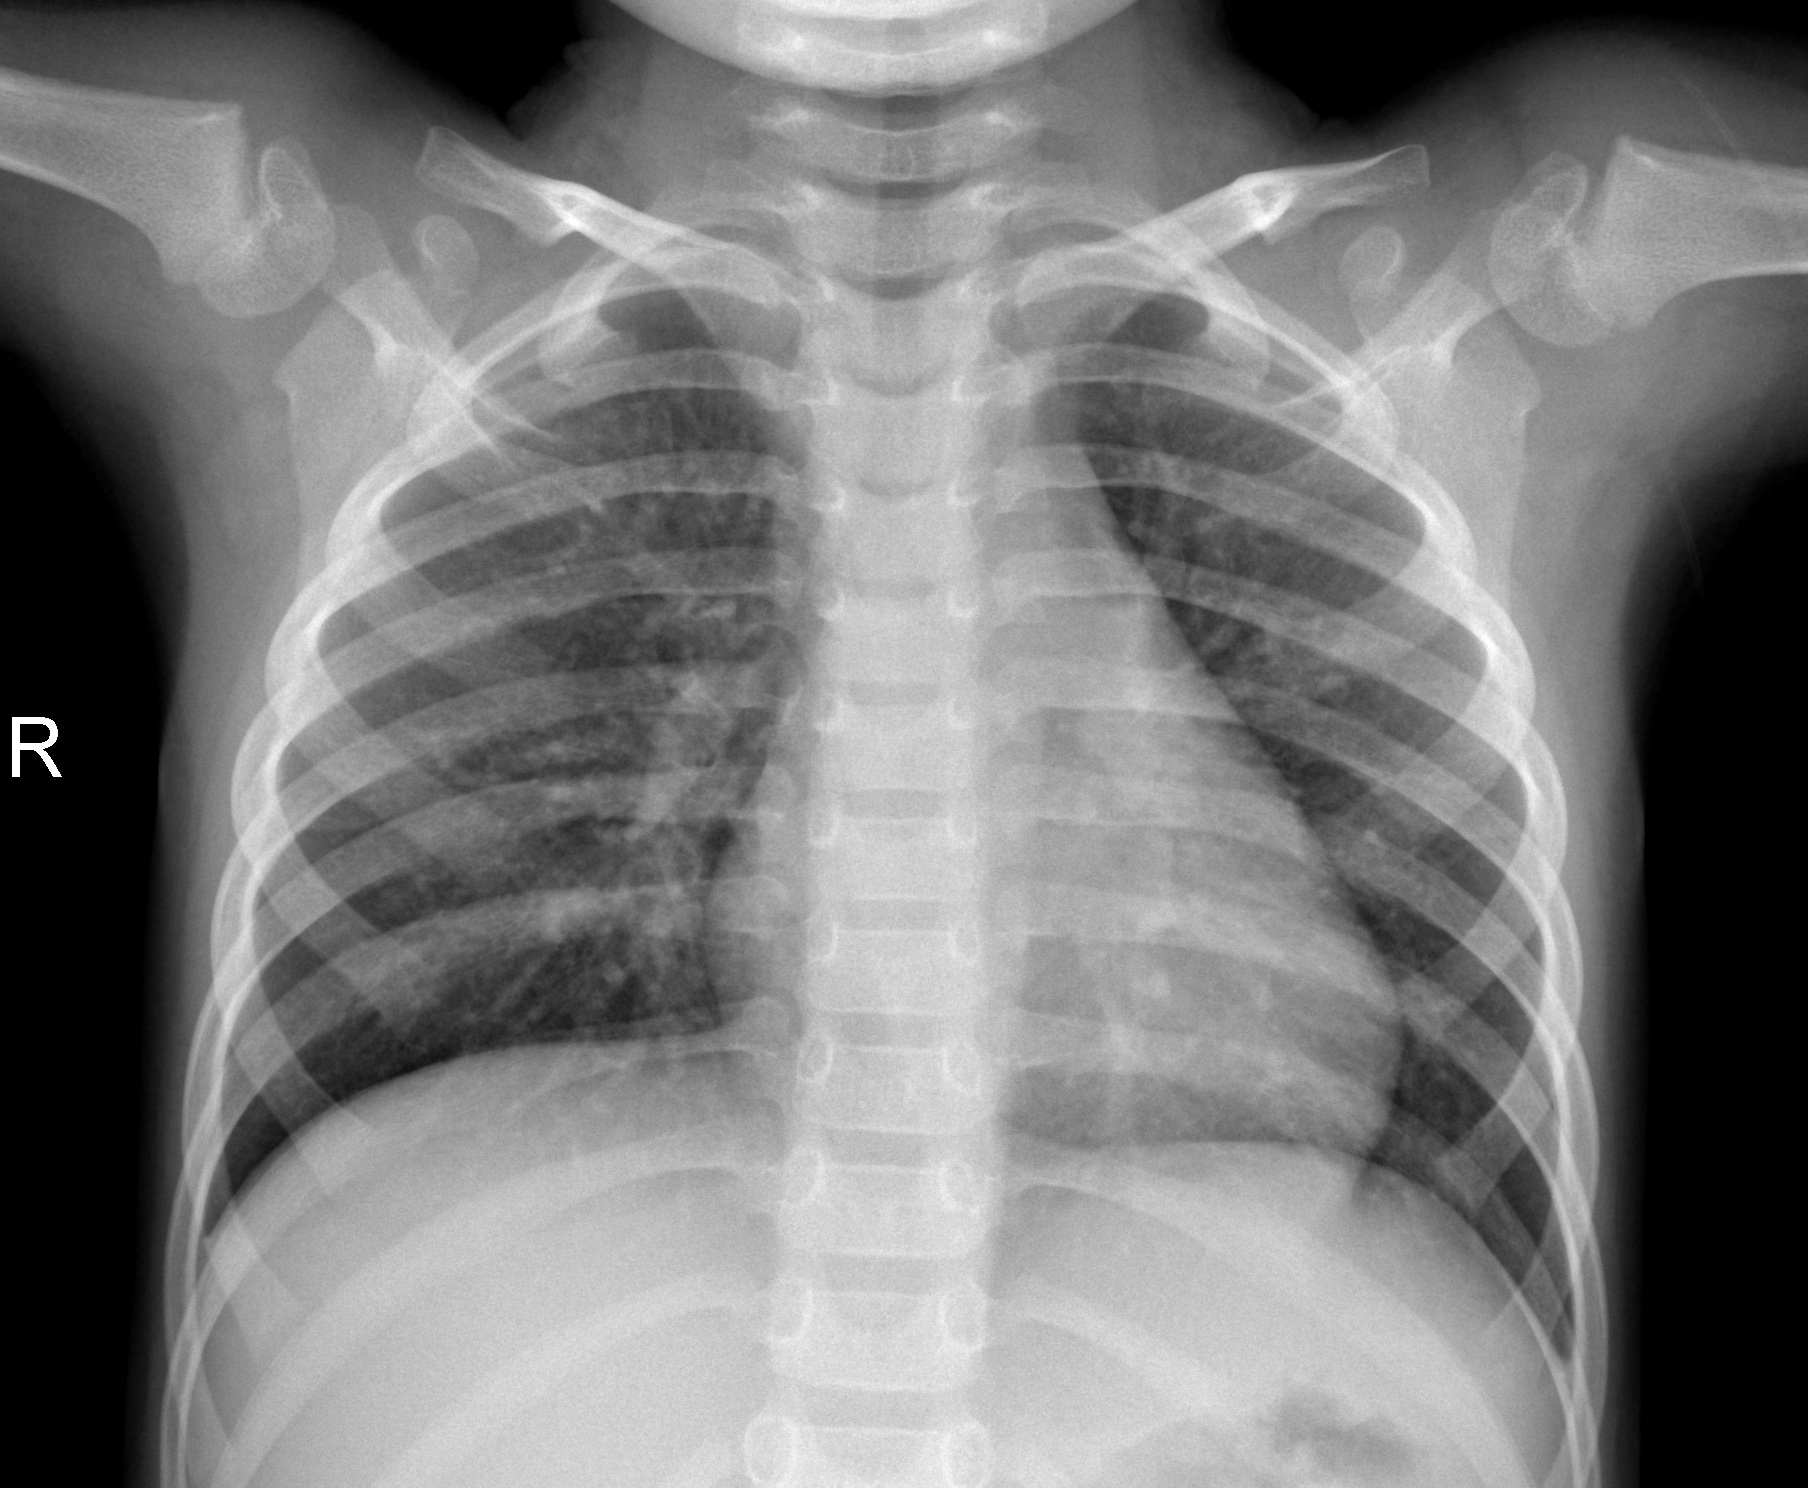
Diagnosis: NORMAL